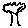
Label: tree